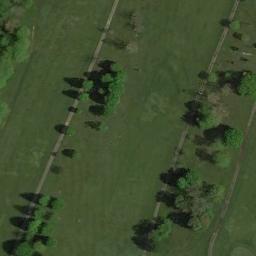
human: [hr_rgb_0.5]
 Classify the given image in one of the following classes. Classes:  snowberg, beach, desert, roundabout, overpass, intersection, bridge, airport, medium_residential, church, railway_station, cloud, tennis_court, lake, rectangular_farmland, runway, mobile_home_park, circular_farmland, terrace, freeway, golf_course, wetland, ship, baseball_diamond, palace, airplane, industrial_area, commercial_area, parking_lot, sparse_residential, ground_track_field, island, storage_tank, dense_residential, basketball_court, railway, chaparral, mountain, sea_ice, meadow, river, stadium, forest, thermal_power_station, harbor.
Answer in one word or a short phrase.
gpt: meadow